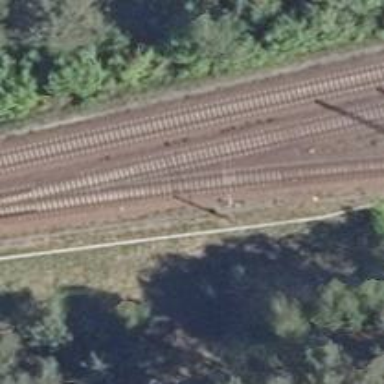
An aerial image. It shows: Milestone along the railway with catenary mast.